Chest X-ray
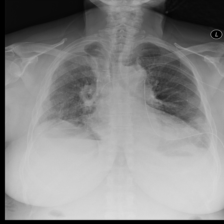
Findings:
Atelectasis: negative
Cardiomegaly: negative
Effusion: negative
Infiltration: negative
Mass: negative
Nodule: negative
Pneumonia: negative
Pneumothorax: positive
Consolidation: negative
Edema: negative
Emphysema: negative
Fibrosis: negative
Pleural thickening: negative
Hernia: negative